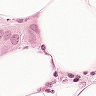
Metastatic tissue present: yes